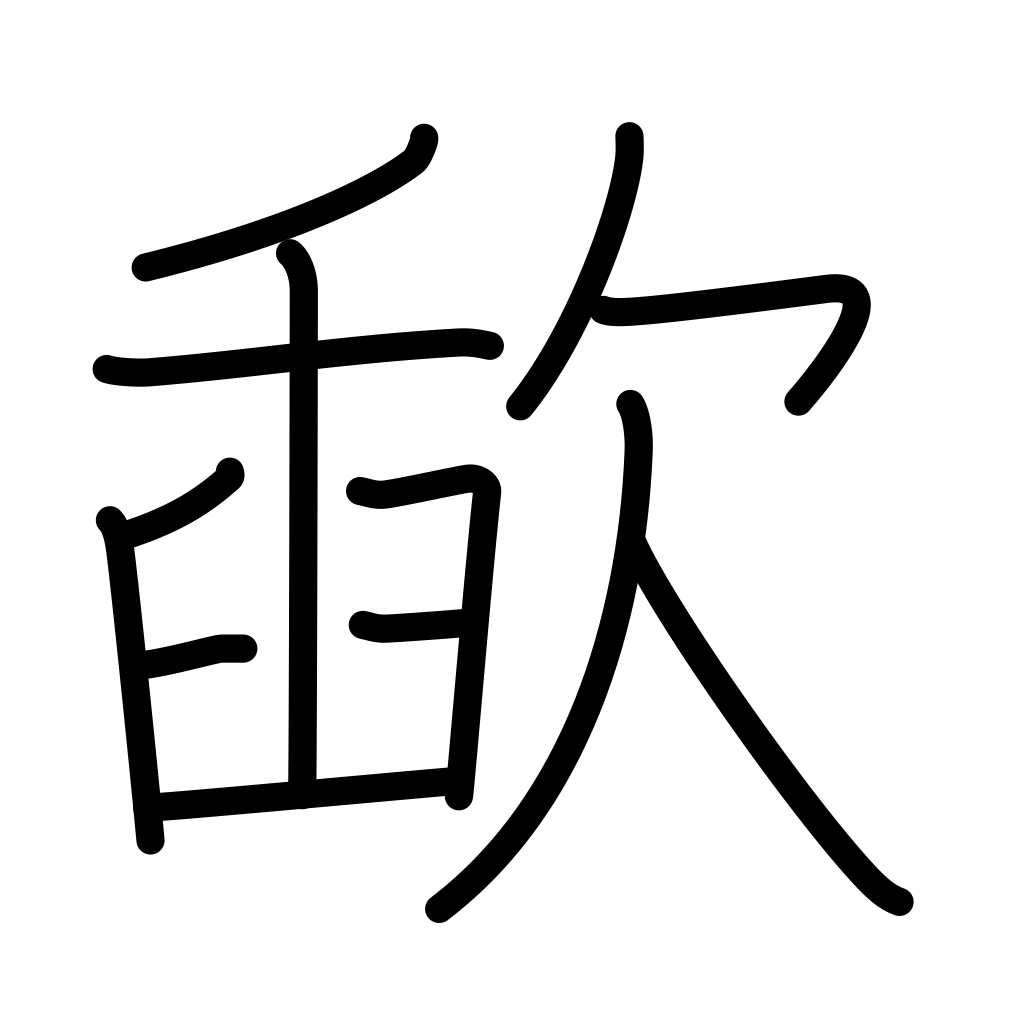
Meaning: sip, slurp, suck